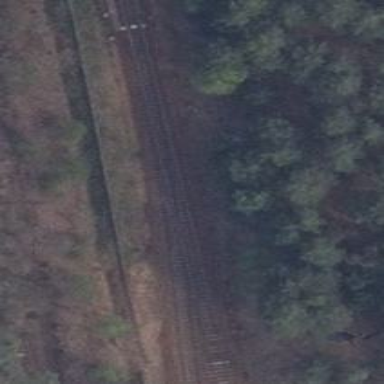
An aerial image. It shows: Railway siding with rails.